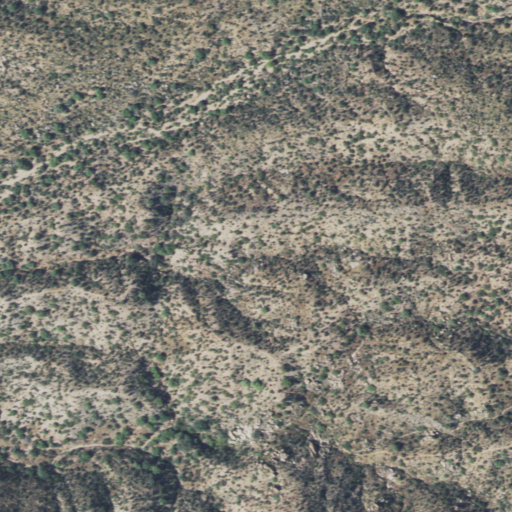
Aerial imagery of depression(s) in Arizona named Cottonwood Basin containing only shrub